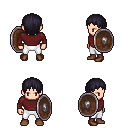
a pixel art fantasy rpg character, male body template, human, light skin, maroon long-sleeve shirt, white pants, raven plain hairstyle, brown shoes, shield, four views (front, back, left, right), 2x2 character sprite sheet, small pixel art, hard edges, no anti-aliasing